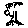
Label: tree